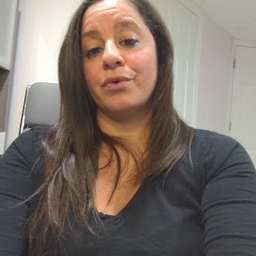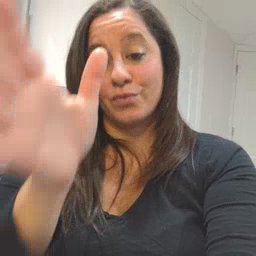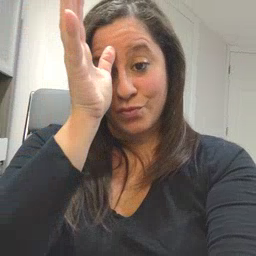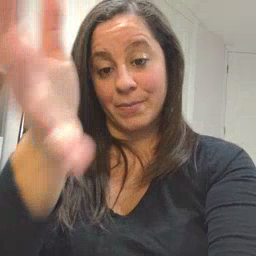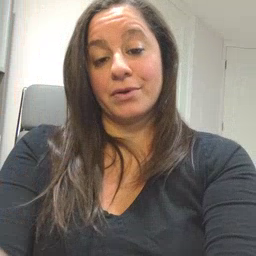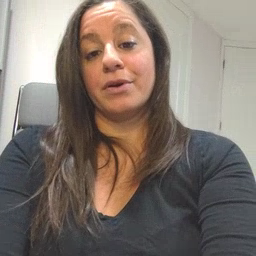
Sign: grandpa